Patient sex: F
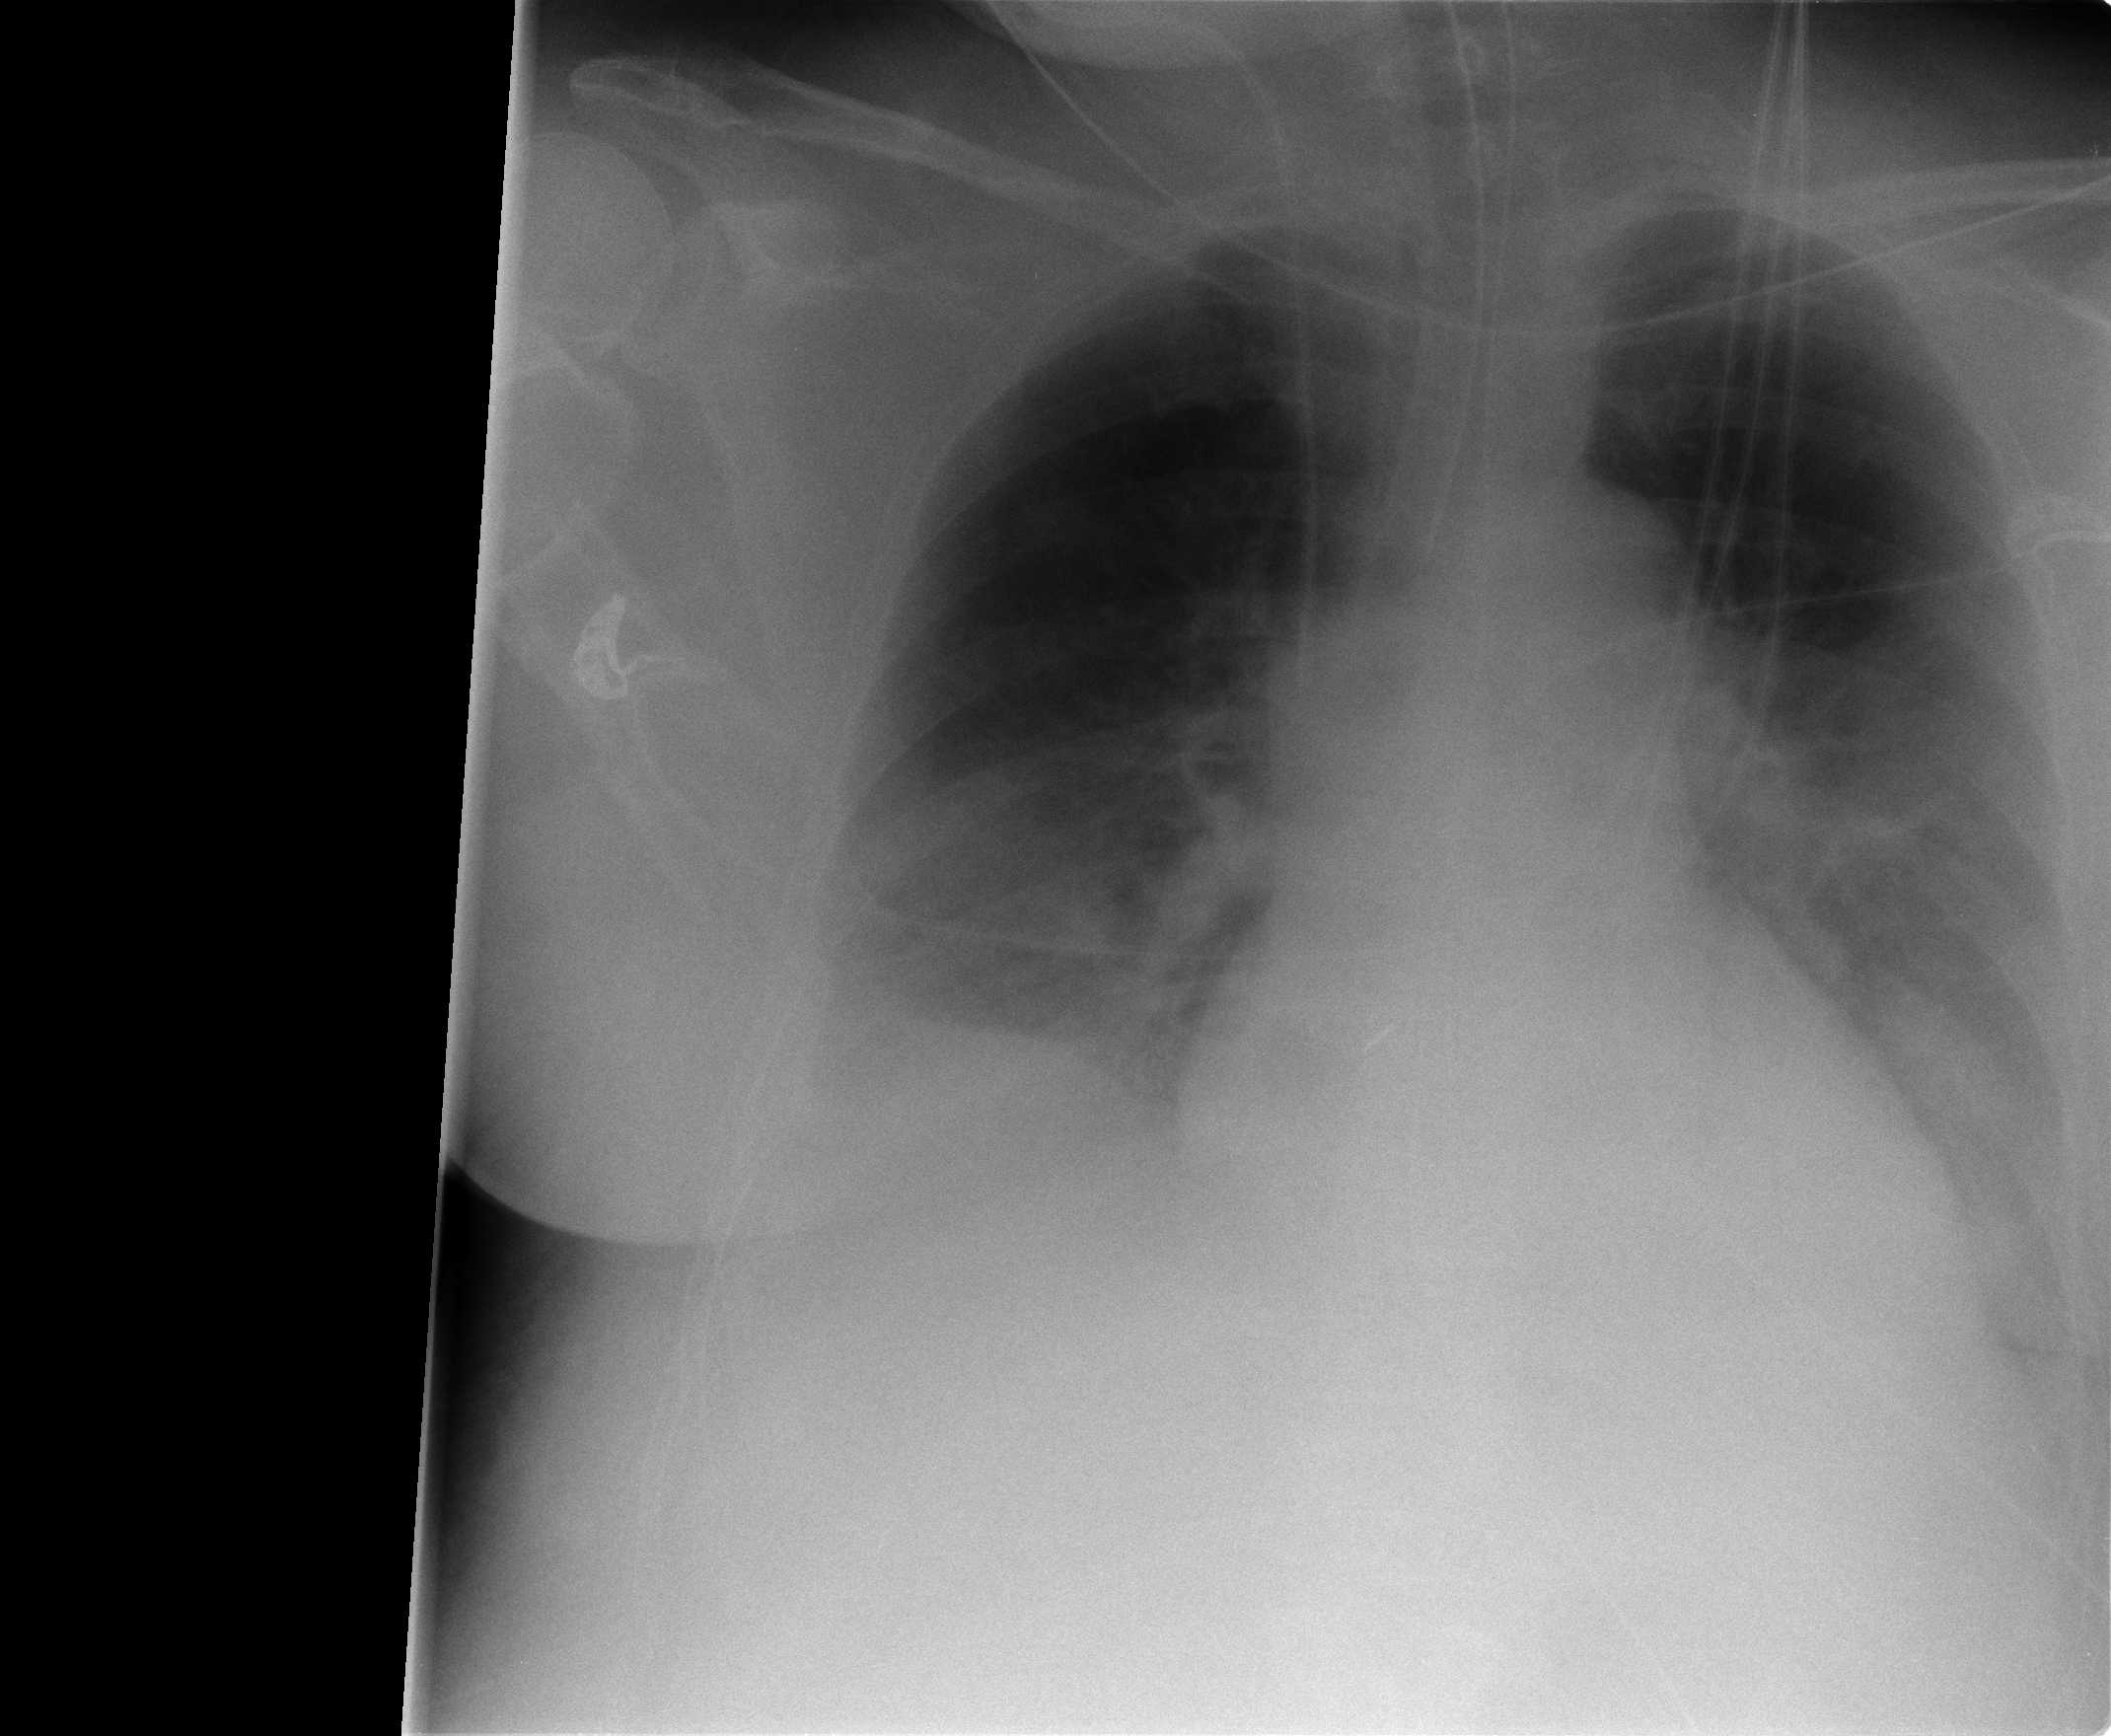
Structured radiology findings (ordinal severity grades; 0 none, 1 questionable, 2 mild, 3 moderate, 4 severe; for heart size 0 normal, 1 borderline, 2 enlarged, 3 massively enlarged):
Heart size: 0
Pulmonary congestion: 0
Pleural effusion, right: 2
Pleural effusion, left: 1
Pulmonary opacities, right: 0
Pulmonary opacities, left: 0
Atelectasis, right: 2
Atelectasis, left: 2